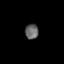
Tissue: prostate
Cell type: T cells
Senescence score: 0.3314
Nuclear area (px): 196
Mean DAPI intensity: 101.158